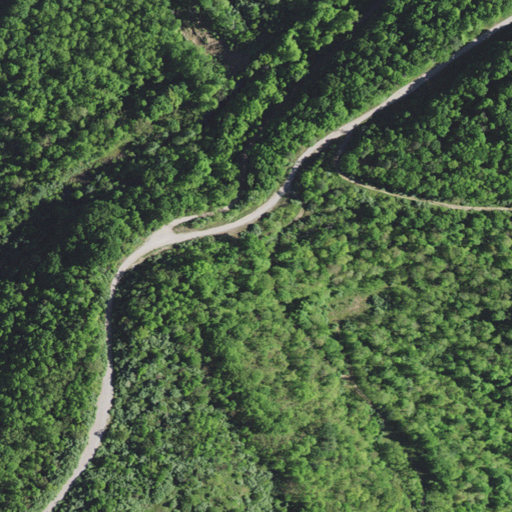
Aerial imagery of gap in Kentucky named Rainbow Gap containing deciduous forest, mixed forest, open development, barren land, grassland, high intensity development, shrub, and low intensity development